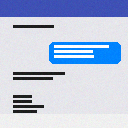
Screen state: on